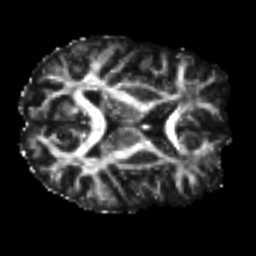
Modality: FA
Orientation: axial
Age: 24
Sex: female
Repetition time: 8.4 s
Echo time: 0.09 s